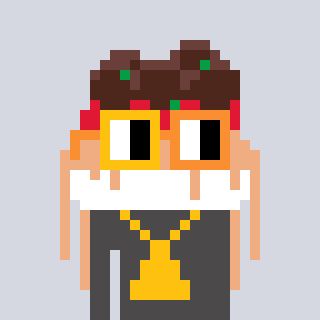
a pixel art character with square yellow and orange glasses, a spaghetti-shaped head and a grayscale-colored body on a cool background